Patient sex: M
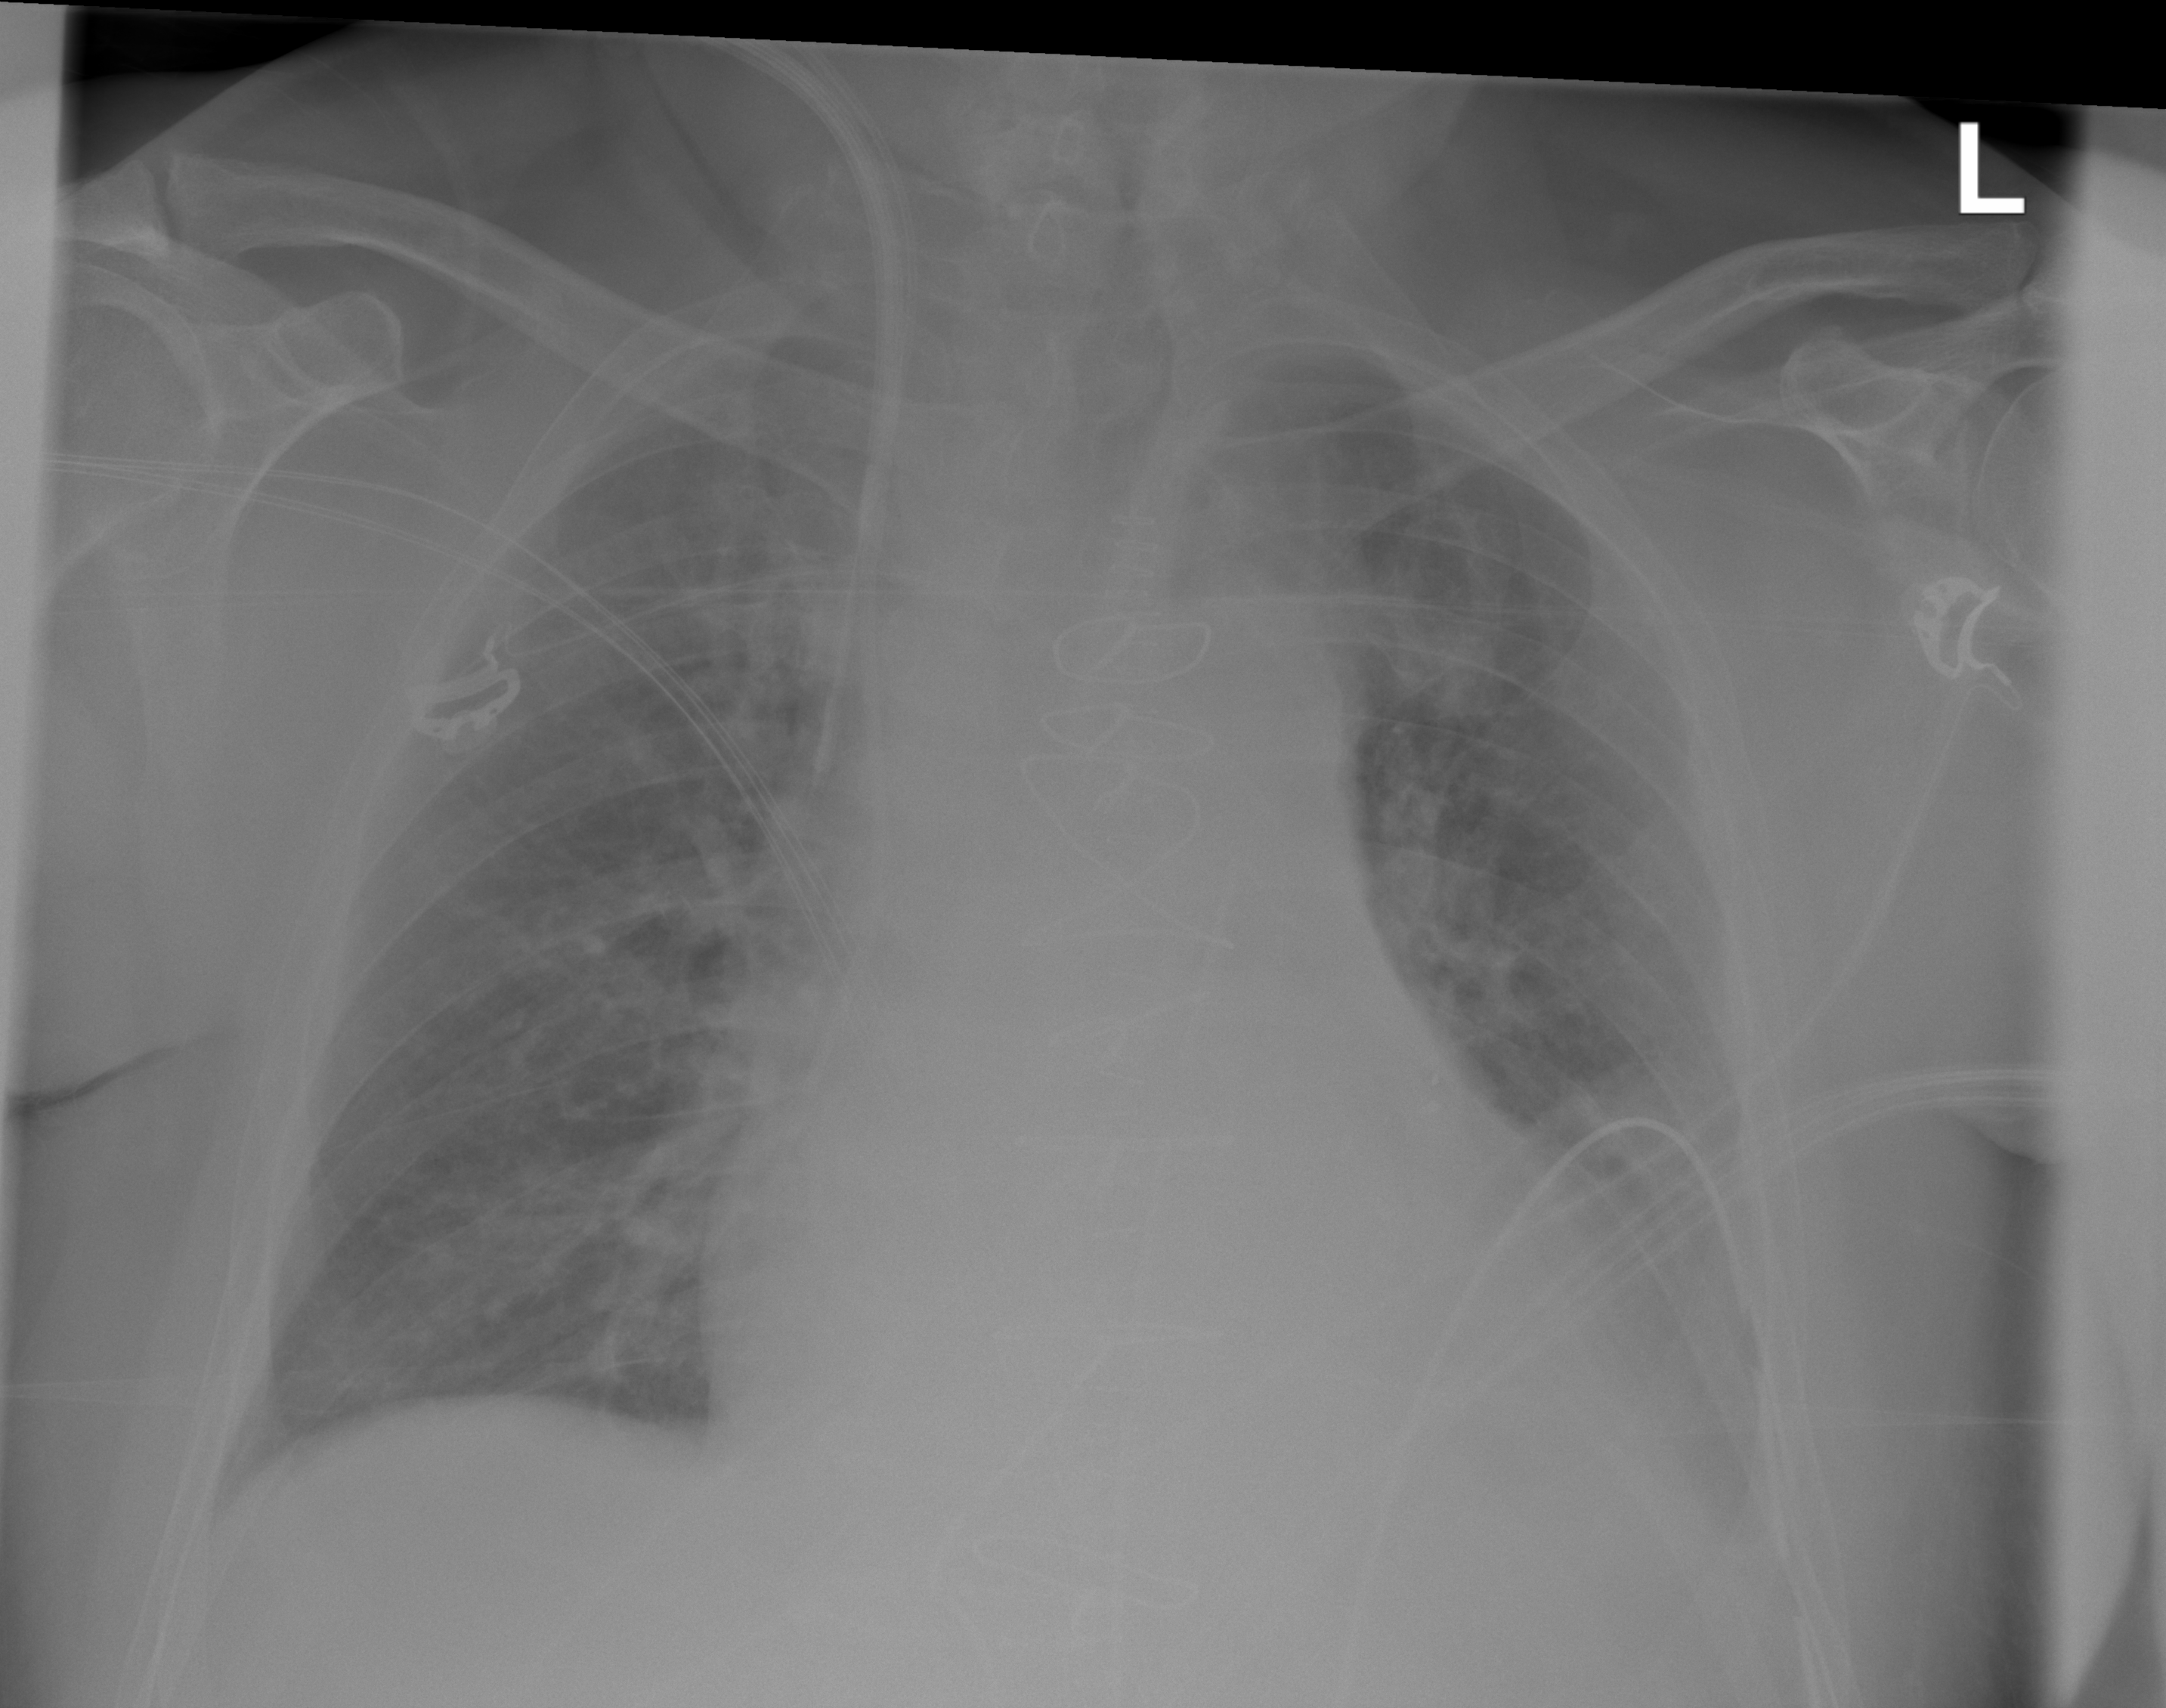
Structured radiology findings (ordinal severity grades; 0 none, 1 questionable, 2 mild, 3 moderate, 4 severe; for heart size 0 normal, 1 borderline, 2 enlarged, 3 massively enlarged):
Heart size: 2
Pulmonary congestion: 0
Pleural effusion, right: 0
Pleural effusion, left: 2
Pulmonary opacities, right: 0
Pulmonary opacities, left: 0
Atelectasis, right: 0
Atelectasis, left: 2